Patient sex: F
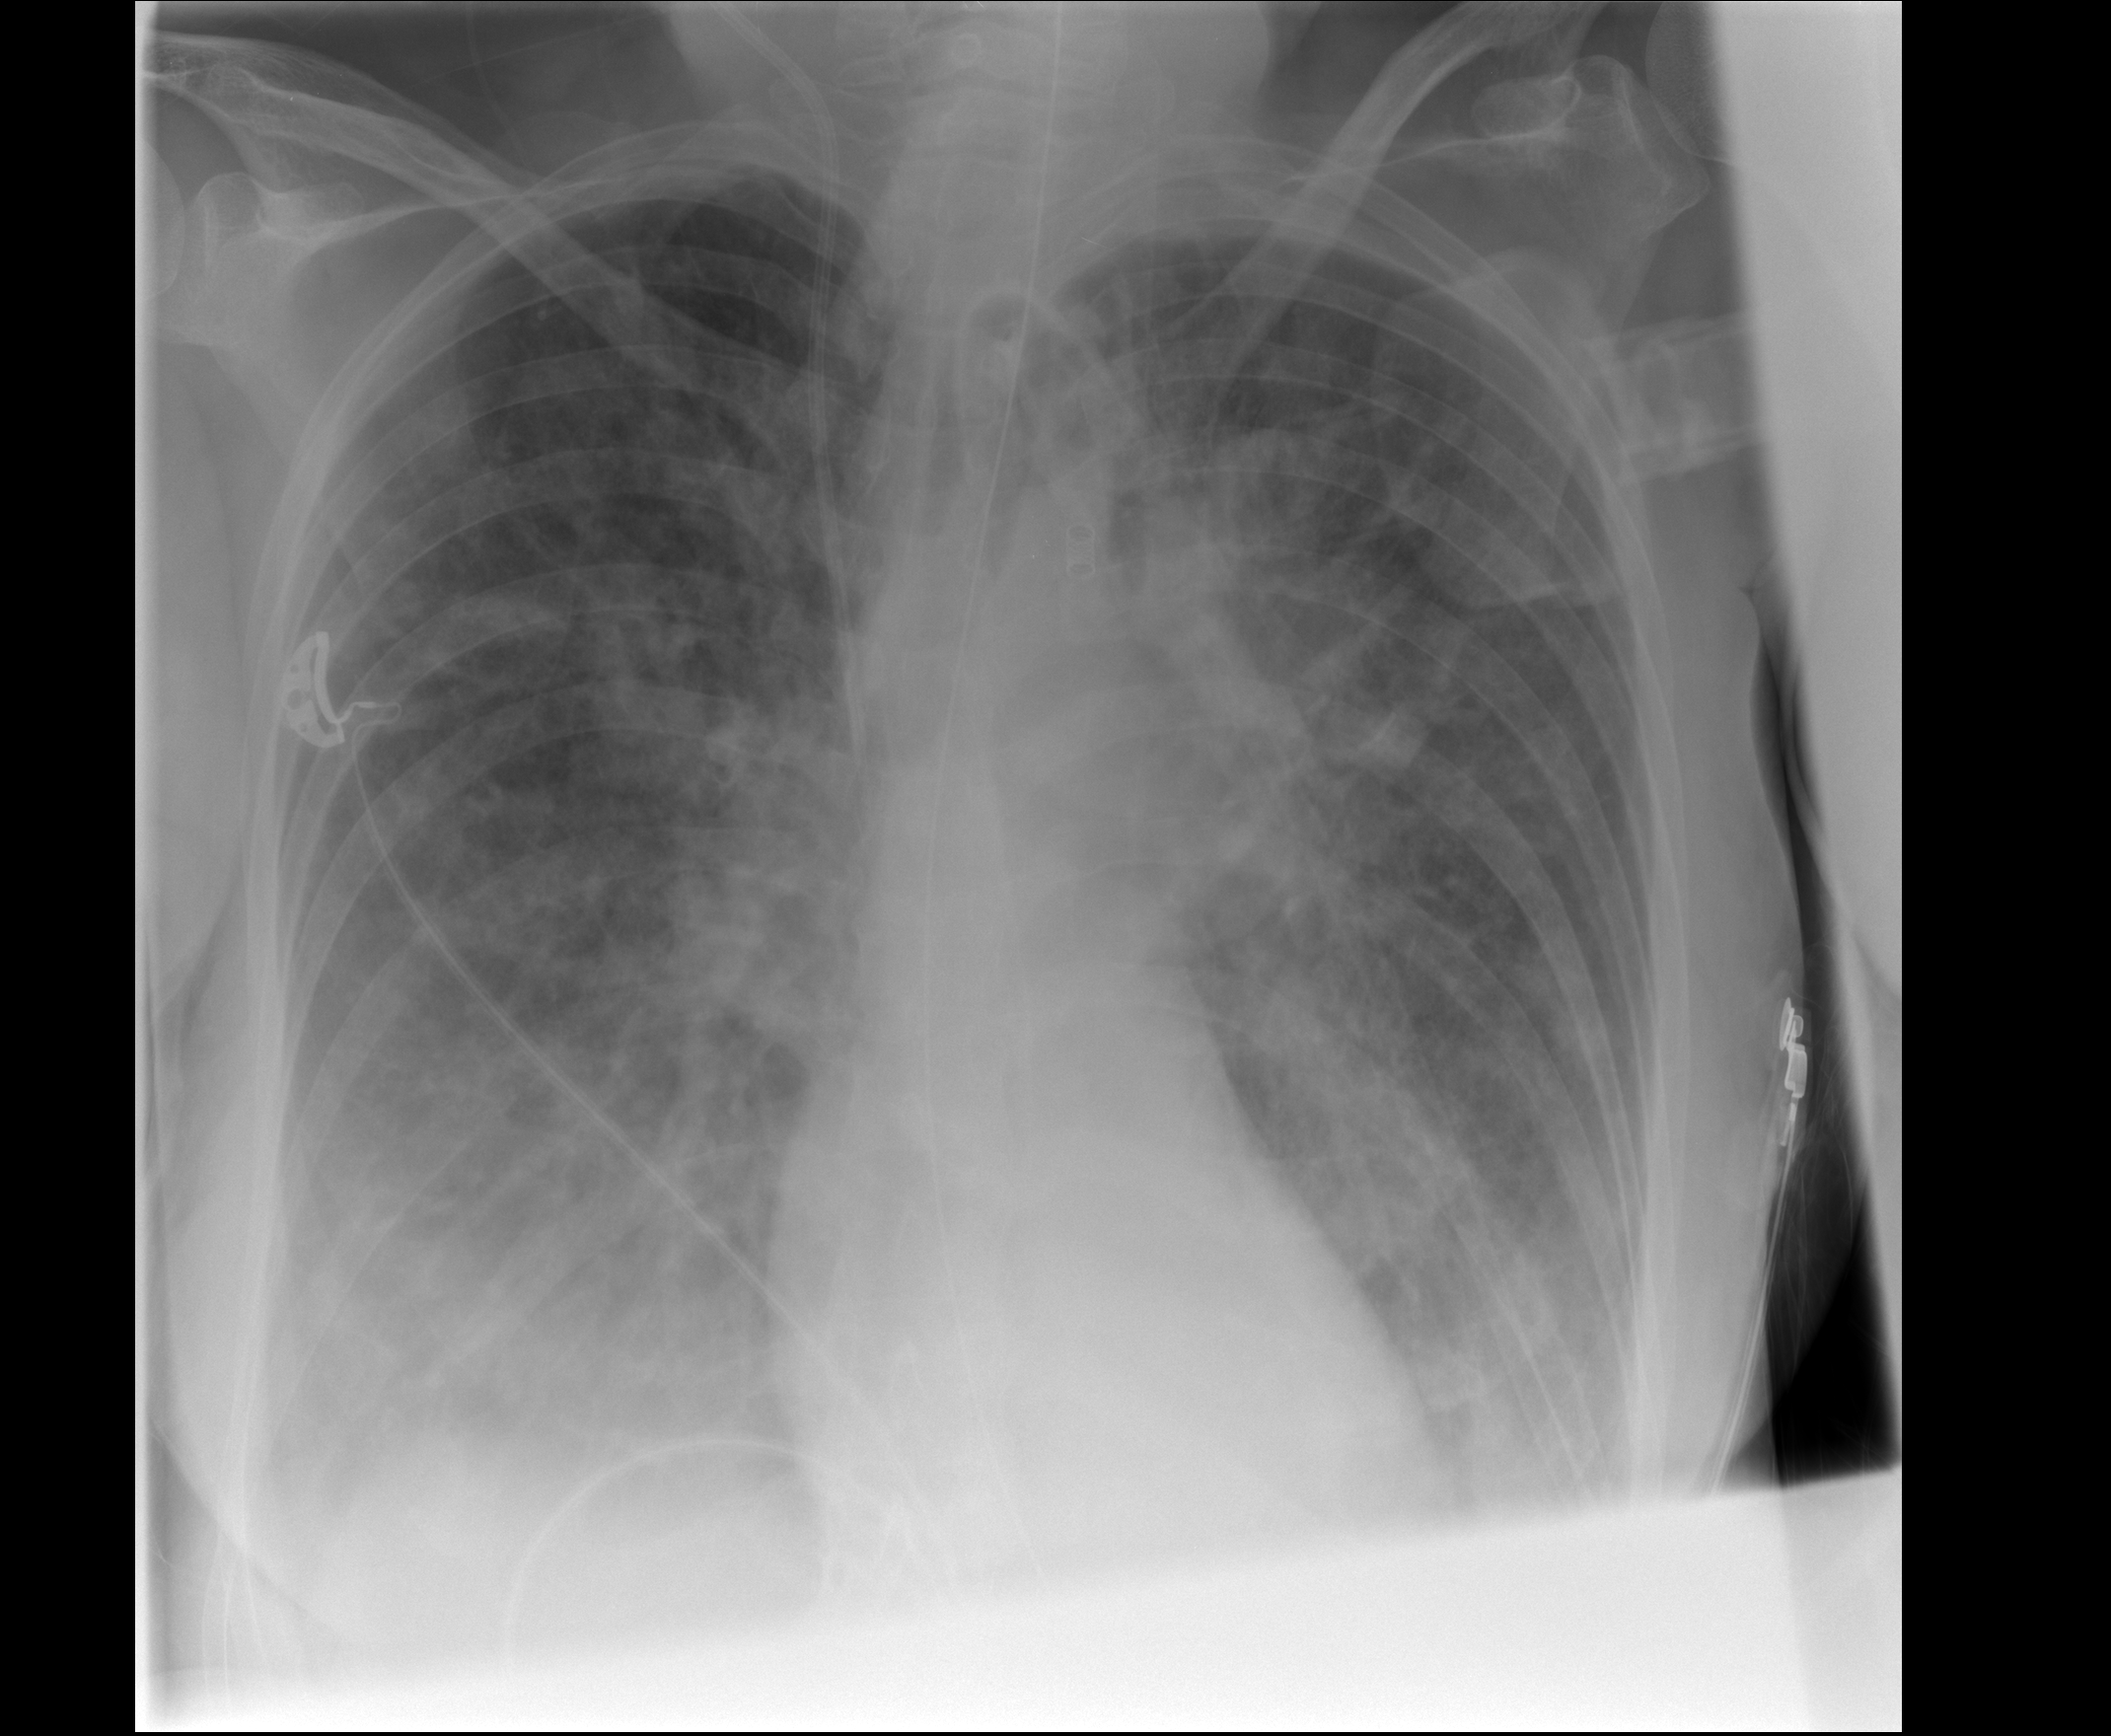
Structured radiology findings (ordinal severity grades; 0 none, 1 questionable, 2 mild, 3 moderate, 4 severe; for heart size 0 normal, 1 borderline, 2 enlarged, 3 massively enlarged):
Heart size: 0
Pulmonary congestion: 2
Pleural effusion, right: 3
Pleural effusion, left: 2
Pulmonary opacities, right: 3
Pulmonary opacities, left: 3
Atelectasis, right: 2
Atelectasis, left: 2